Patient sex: M
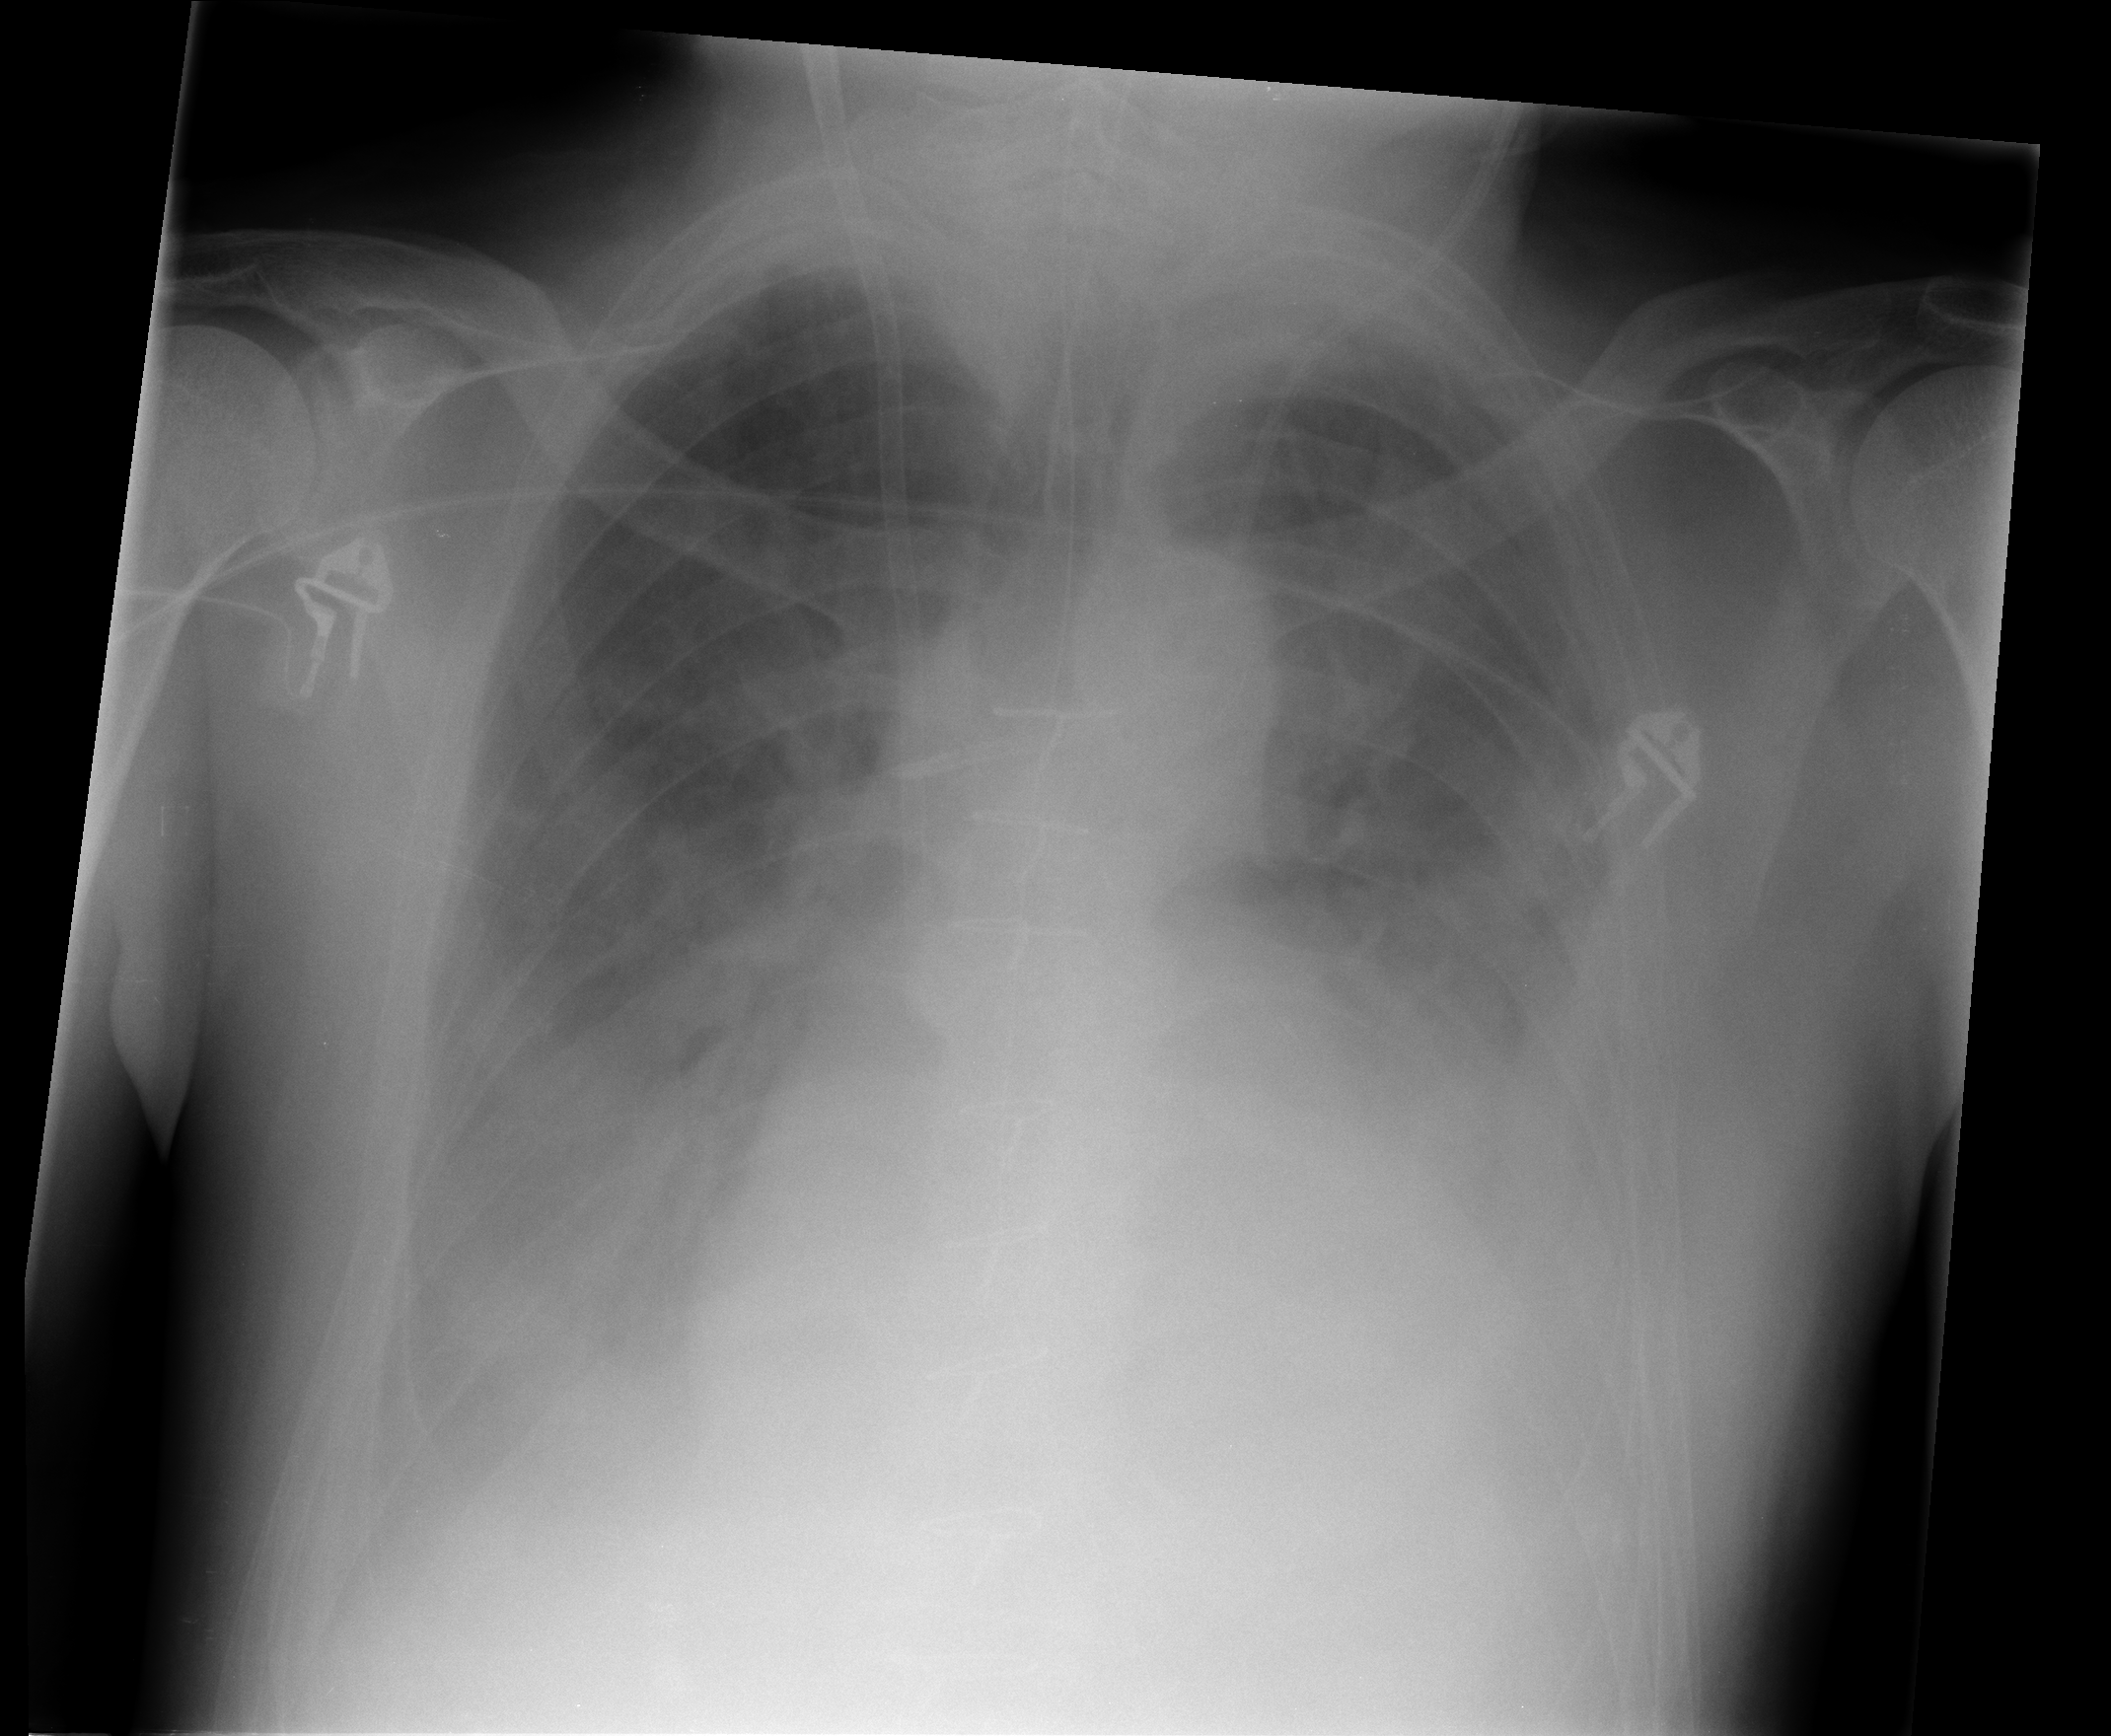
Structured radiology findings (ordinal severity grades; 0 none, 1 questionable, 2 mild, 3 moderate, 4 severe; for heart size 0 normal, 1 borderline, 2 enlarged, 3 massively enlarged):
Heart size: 0
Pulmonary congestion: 2
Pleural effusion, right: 3
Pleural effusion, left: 3
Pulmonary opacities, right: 0
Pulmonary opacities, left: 0
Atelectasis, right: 2
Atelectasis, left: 2